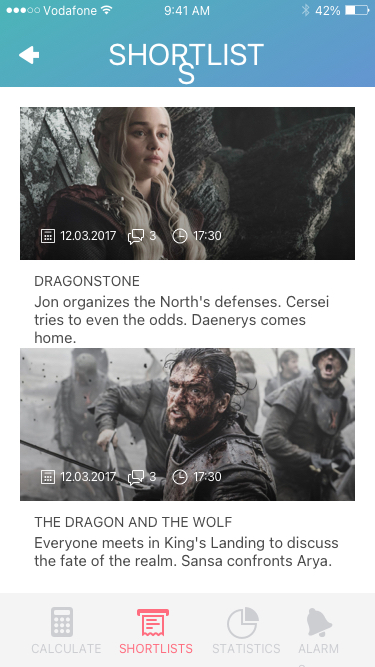
Text in this UI design:
Everyone meets in King's Landing to discuss the fate of the realm. Sansa confronts Arya.
THE DRAGON AND THE WOLF
17:30
3
12.03.2017
Jon organizes the North's defenses. Cersei tries to even the odds. Daenerys comes home.
DRAGONSTONE
17:30
3
12.03.2017
ALARMS
STATISTICS
SHORTLISTS
CALCULATE
SHORTLISTS